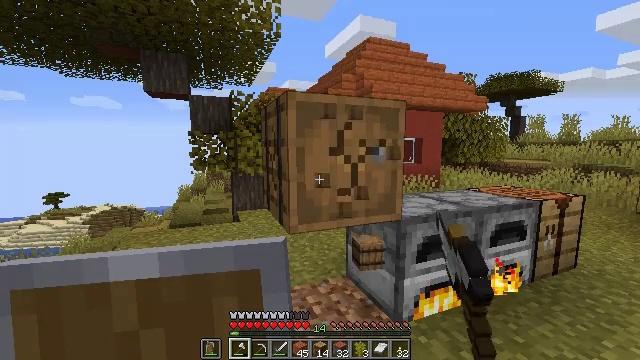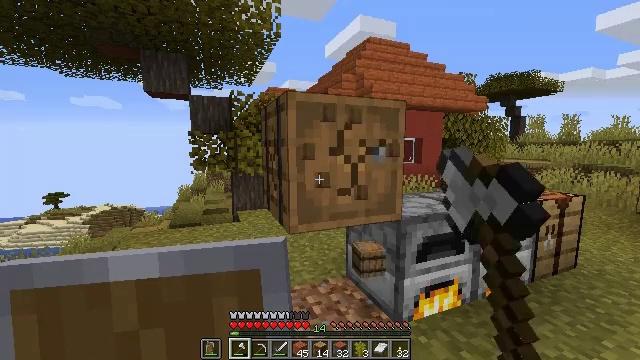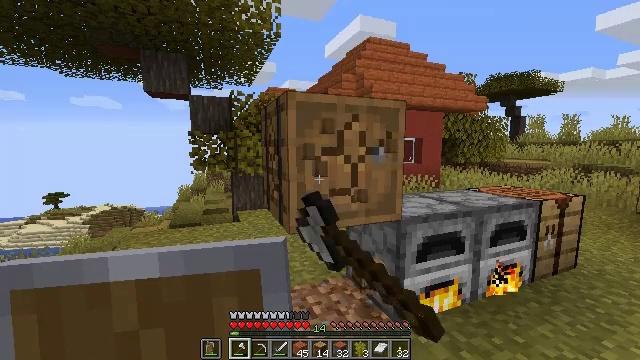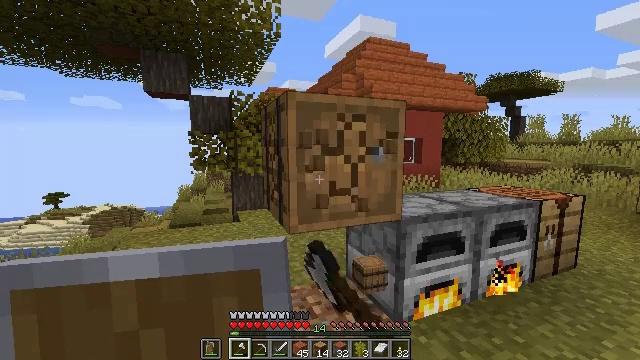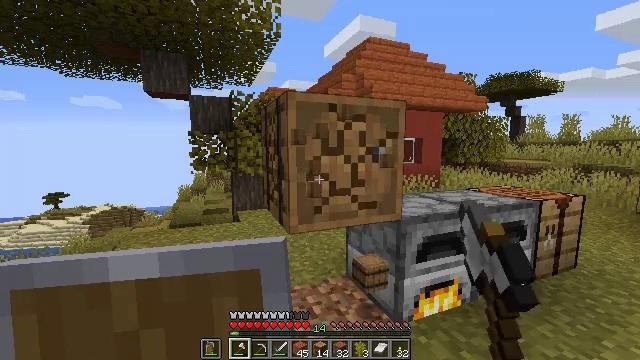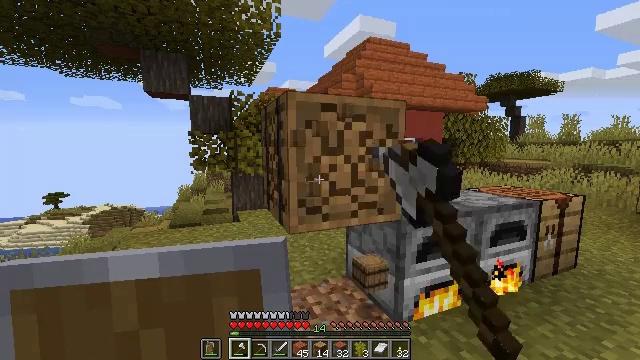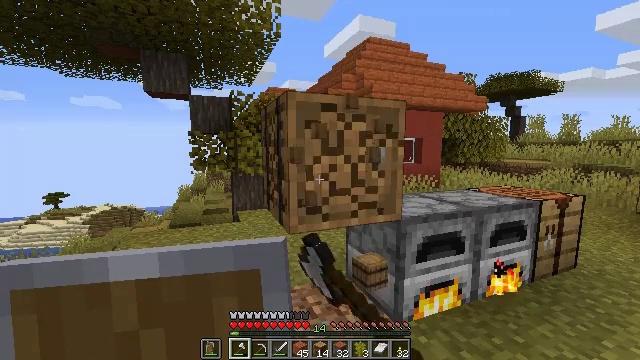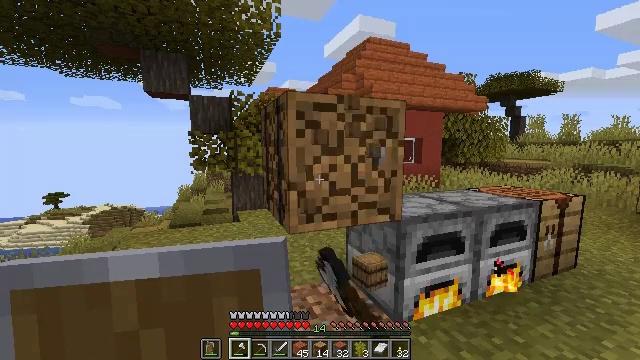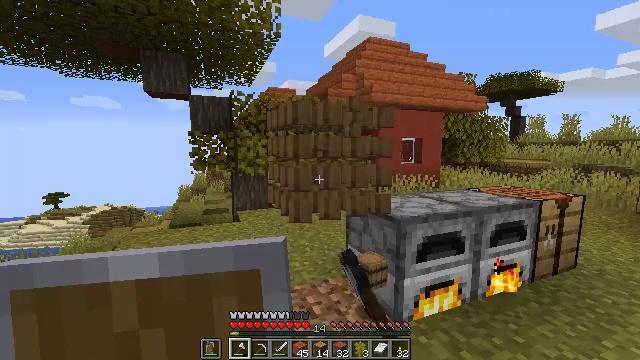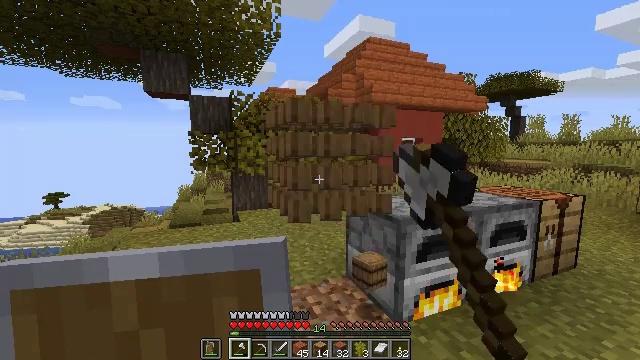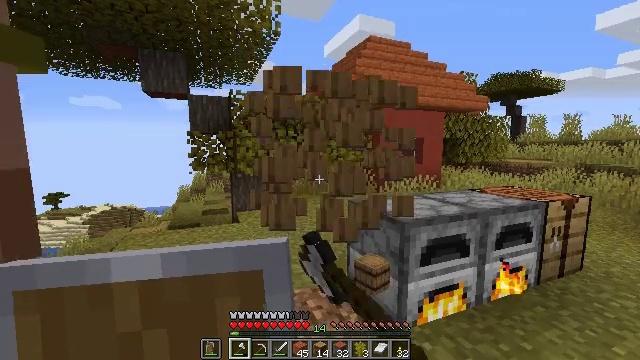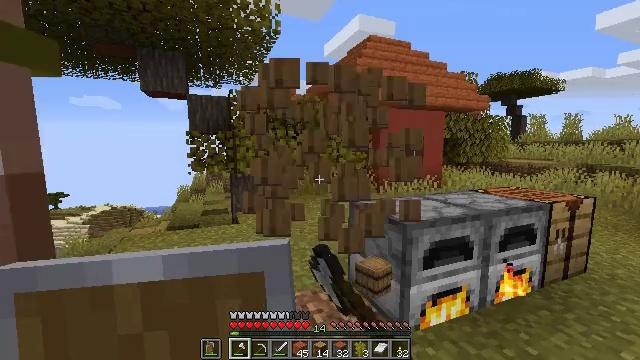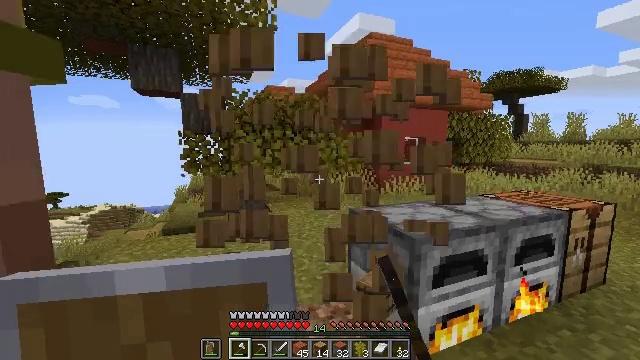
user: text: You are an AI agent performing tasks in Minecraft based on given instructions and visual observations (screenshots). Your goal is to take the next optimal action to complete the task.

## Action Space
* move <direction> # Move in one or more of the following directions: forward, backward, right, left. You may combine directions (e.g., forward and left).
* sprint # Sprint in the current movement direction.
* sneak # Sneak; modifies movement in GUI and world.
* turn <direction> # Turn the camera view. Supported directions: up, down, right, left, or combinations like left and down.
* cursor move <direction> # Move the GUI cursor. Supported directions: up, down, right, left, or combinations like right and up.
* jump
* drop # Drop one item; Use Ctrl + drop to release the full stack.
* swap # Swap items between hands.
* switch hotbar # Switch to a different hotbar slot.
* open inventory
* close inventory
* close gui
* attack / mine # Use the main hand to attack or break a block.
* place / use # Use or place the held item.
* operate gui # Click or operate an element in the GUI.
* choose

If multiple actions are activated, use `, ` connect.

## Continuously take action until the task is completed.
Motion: motion action
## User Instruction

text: Destroy the barrel to use elsewhere.
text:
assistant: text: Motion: attack / mine
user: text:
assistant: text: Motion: attack / mine
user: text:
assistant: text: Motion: attack / mine
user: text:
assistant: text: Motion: attack / mine
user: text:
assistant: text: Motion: attack / mine
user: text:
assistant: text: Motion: attack / mine
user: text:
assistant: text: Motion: attack / mine
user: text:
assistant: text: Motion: attack / mine
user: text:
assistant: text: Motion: attack / mine
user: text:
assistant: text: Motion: move forward, attack / mine
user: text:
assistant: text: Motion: move forward, attack / mine
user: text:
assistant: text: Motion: move forward, attack / mine
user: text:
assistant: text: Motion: attack / mine